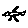
Label: bird